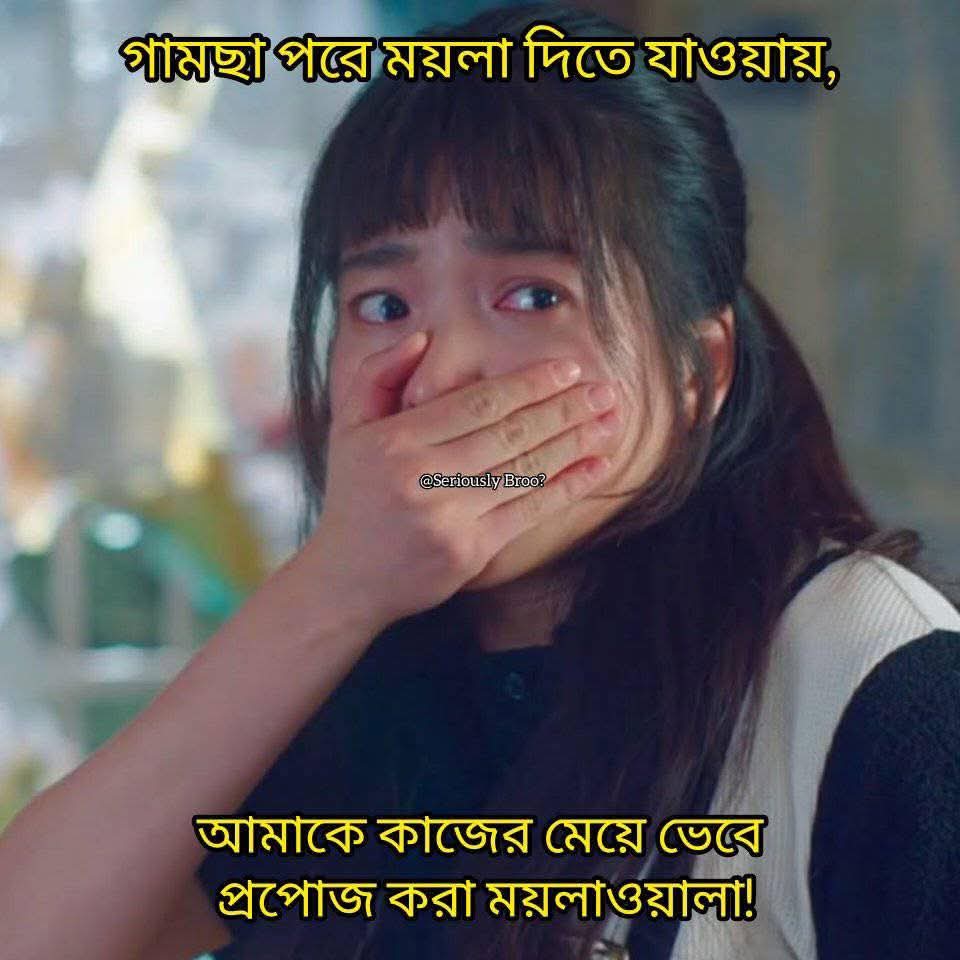
Text: গামছা পরে ময়লা দিতে যাওয়ায়,
আমাকে কাজের মেয়ে ভেবে প্রপোজ করা ময়লাওয়ালা!
Label: Non Hate